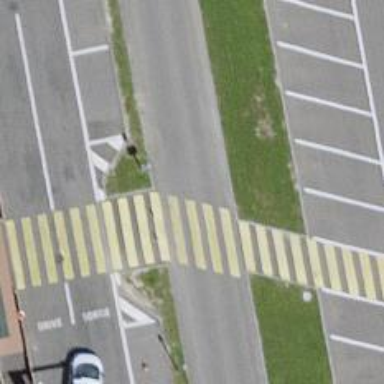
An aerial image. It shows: Marked crossing on the road.